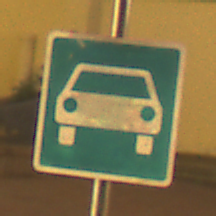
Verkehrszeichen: Kraftfahrstrasse
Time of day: Night
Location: Outdoor (Urban)
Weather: Clear
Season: NotSpecified
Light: Artificial